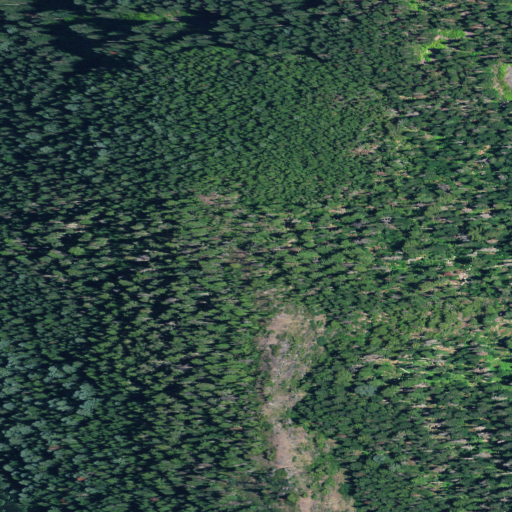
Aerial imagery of mountain in Oregon named Lookout Mountain containing only evergreen forest